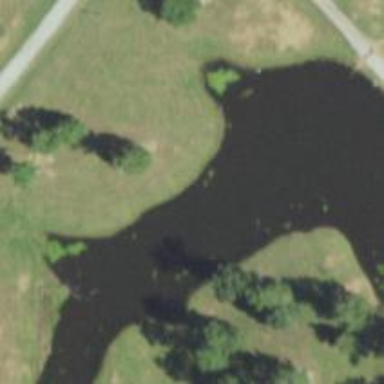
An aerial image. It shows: Serene pond surrounded by nature.